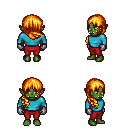
a pixel art fantasy rpg character, female body template, orc, green skin, teal long-sleeve shirt, red pants, light blonde right-swept hairstyle, metal gloves, four views (front, back, left, right), 2x2 character sprite sheet, small pixel art, hard edges, no anti-aliasing